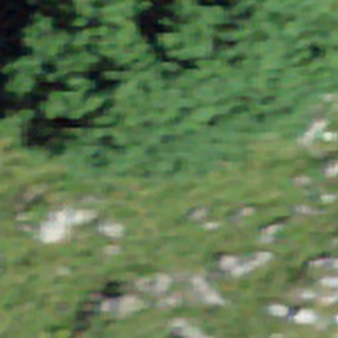
Label: other